Question: I am using a 'BufferedImage' in java after capturing the image out of a JFrame. Here's the thing it has to keep the same image size.
Here's the code I'm using to capture the image.
'''
private void grabScreenShot() throws Exception
{
BufferedImage image = (BufferedImage)createImage(getSize().width, getSize().height);
paint(image.getGraphics());
try{
//ImageIO.write(image, "jpg", new File(TimeTable.path+"\TimeLine.jpg"));
ImageIO.write(image, "jpg", new File("C:\Users\"+TimeTable.user+"\AppData\TimeLineMacroProgram\TimeLine.jpg"));
//ImageIO.write(image, "jpg", new File("C:\ProgramData\TimeLineMacroProgram\TimeLine.jpg"));
System.out.println("Image was created");
}
catch (IOException e){
System.out.println("Had trouble writing the image.");
throw e;
}
}
'''
And here's the image it creates

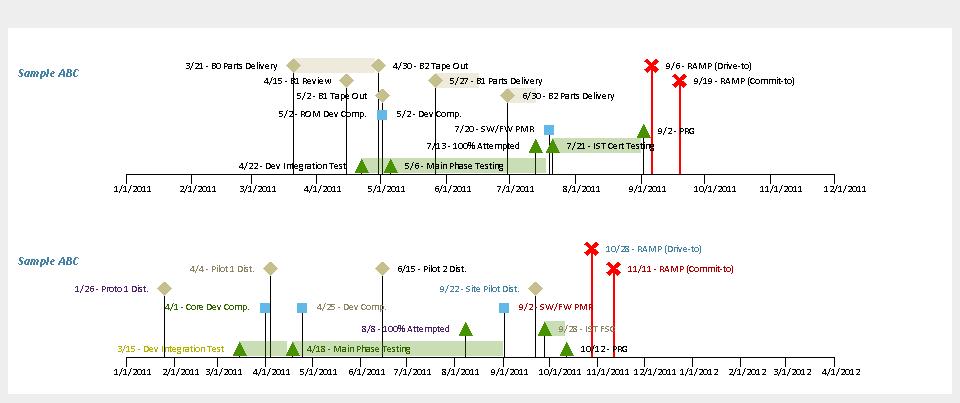
Answer: JPG is ill suited for screenshots. It's designed for complex and colorful pictures wherein information loss during compression is nearly negligible, such as photos. For screenshots you should rather be using GIF or, better, PNG.
'''
ImageIO.write(image, "png", new File("C:\Users\"+TimeTable.user+"\AppData\TimeLineMacroProgram\TimeLine.png"));
'''
You only end up with a bigger file, but you get pixelperfect sharpness and detail back, which is simply impossible with JPG.